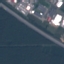
Land use / land cover class: Highway